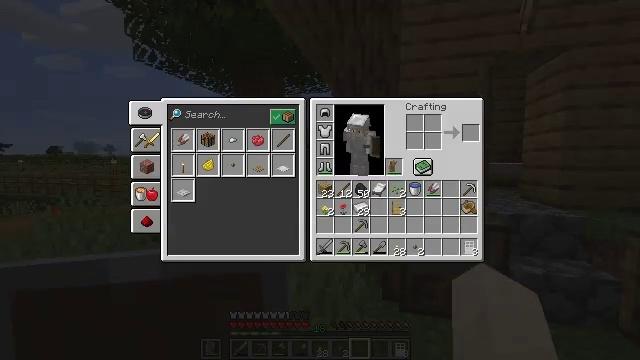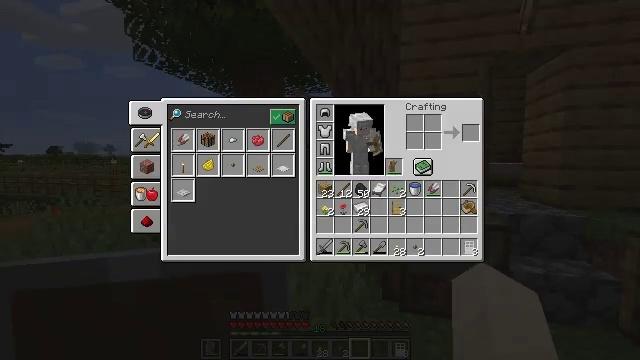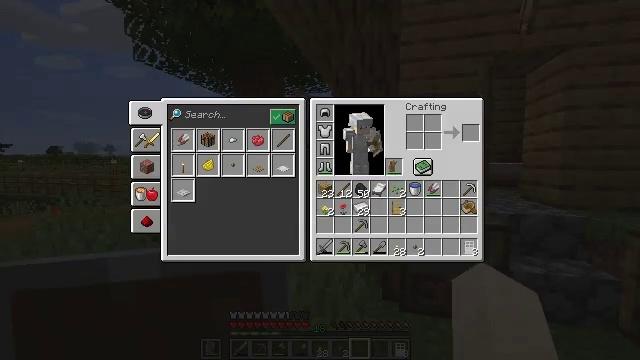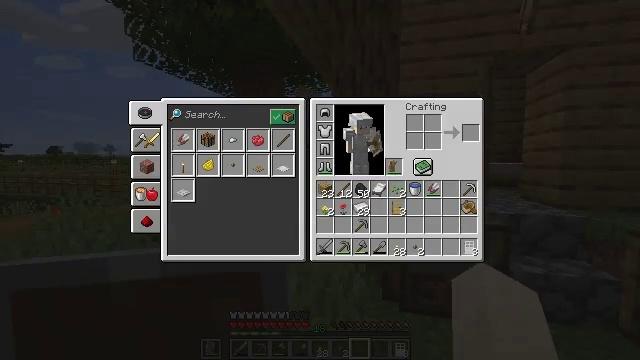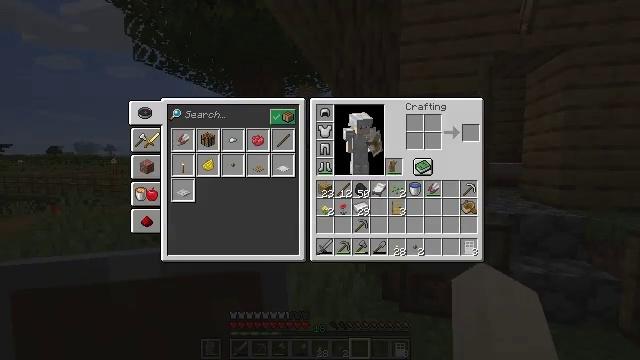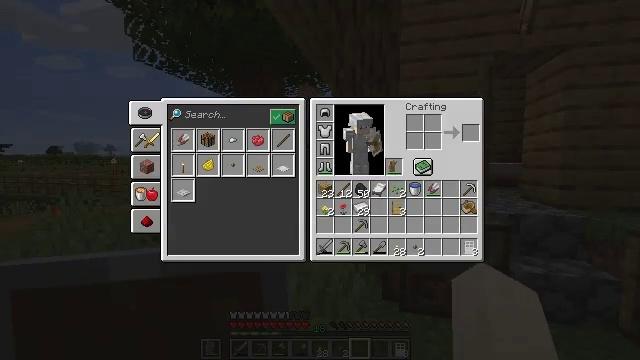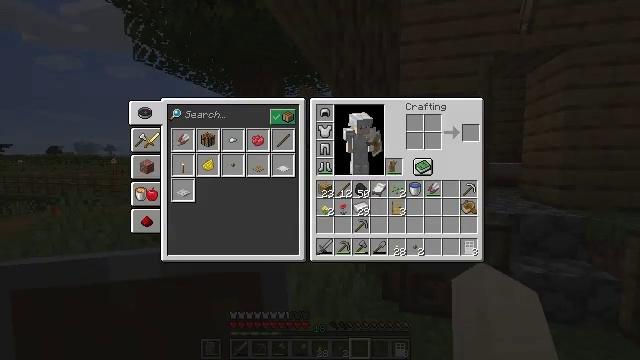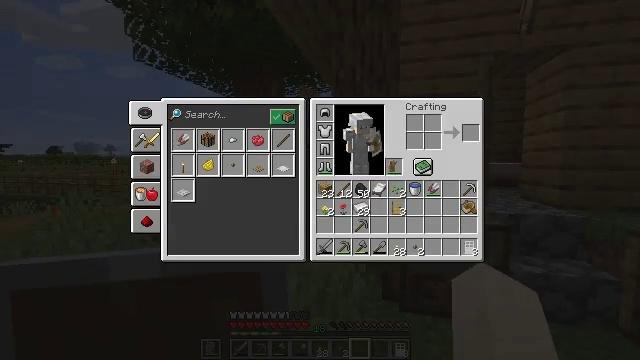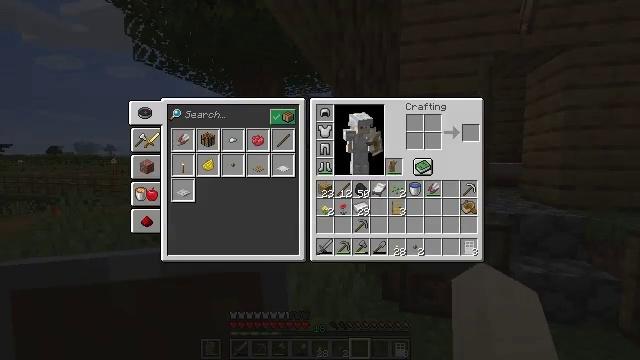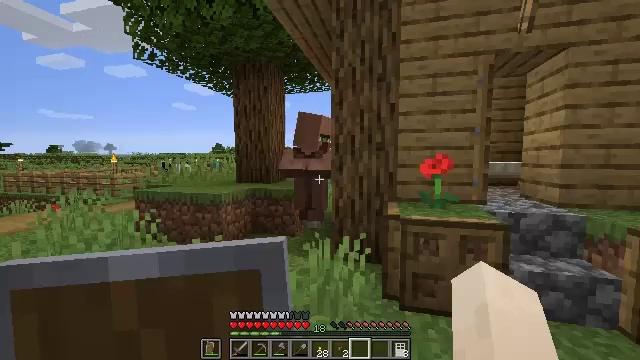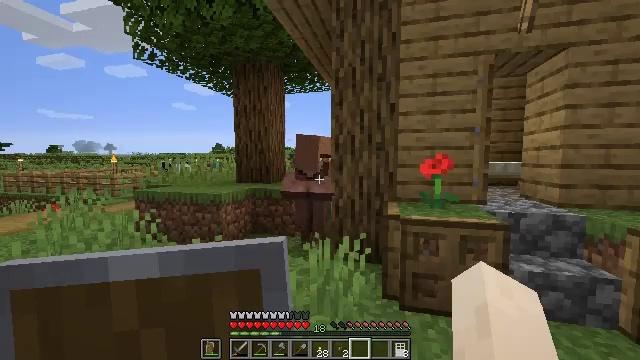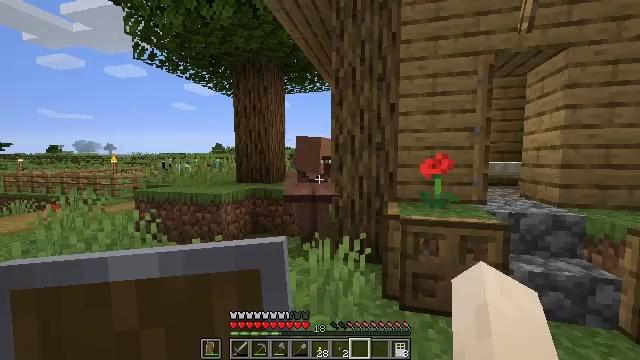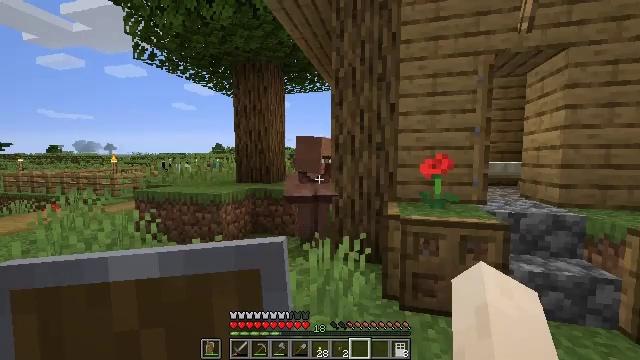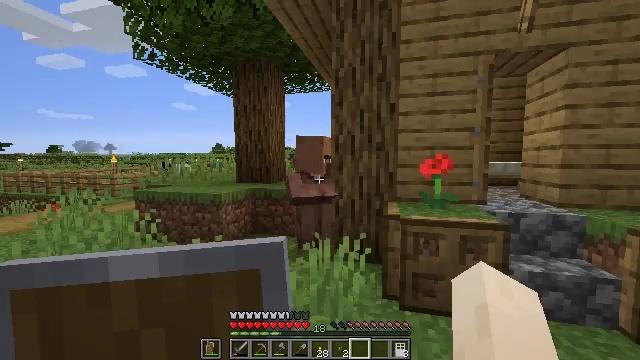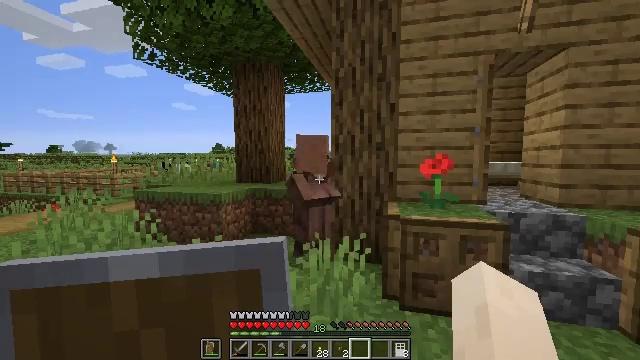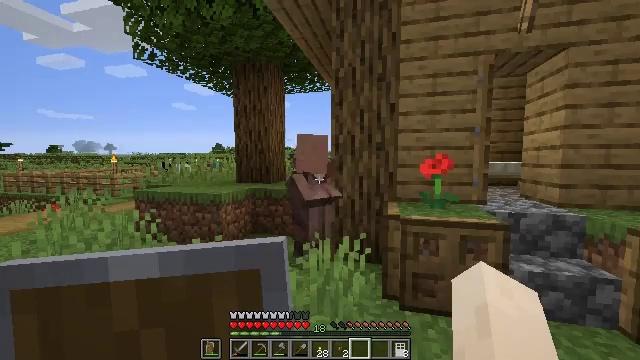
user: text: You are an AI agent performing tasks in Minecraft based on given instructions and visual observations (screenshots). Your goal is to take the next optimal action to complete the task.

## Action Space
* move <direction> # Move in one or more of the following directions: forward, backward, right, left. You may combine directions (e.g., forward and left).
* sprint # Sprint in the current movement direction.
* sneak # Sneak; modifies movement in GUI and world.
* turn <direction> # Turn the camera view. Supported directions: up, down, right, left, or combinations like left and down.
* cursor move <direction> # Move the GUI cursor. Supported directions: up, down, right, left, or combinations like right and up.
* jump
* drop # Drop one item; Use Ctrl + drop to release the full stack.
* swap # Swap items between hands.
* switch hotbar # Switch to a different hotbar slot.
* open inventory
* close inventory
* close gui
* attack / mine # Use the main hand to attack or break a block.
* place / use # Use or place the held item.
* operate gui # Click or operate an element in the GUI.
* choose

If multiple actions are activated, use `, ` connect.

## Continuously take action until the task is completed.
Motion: motion action
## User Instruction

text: Mine block fletching table.
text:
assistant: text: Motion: no_op
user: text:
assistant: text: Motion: no_op
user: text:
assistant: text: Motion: no_op
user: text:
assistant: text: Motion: no_op
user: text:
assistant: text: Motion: no_op
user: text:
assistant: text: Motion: no_op
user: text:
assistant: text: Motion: no_op
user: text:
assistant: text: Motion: no_op
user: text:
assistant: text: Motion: no_op
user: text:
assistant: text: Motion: no_op
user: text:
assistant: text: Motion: no_op
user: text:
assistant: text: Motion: no_op
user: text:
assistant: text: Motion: no_op
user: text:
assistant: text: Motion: no_op
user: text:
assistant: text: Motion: no_op
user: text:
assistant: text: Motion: no_op
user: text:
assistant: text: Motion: no_op
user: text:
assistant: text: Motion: no_op
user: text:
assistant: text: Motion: turn right and down
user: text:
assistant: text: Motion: turn right
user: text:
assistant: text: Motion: turn right
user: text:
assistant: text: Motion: turn right
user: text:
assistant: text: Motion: turn right and down
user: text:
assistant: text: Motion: turn right
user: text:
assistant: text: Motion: no_op
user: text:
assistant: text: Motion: no_op
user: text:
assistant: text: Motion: no_op
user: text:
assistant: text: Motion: no_op
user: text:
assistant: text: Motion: no_op
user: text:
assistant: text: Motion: no_op